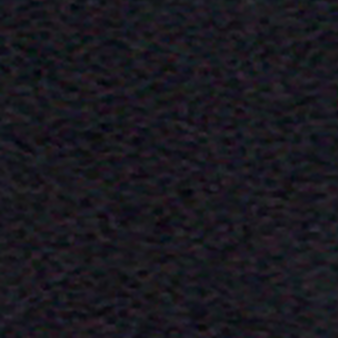
Label: other